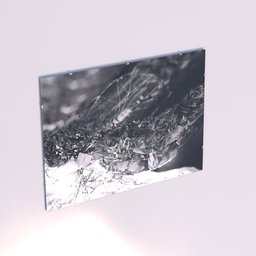
Label: decoration